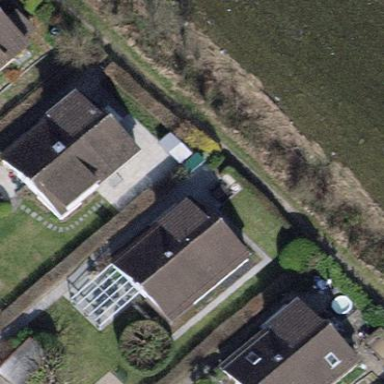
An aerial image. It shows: Detached building with gabled roof.